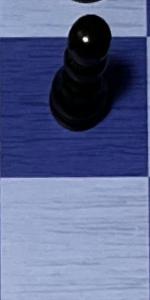
Label: Empty